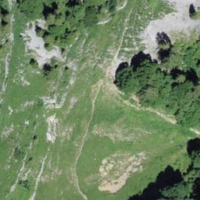
EUNIS habitat code: 23
Species observed at this site:
Anthericum ramosum